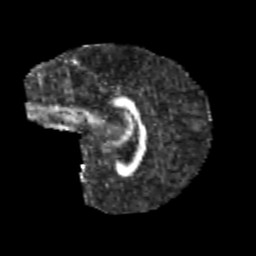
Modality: FA
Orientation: sagittal
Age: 12
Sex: female
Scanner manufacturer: siemens
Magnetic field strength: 3 T
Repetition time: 3.8 s
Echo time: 0.07 s